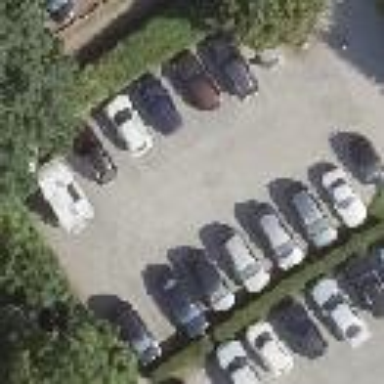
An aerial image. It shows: Parking area with surface.